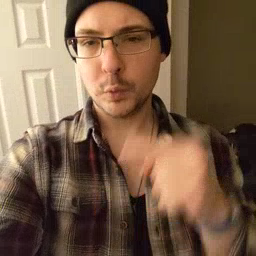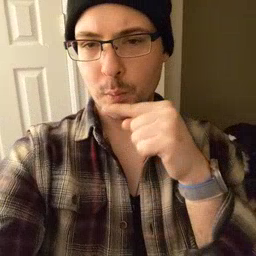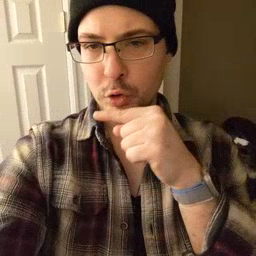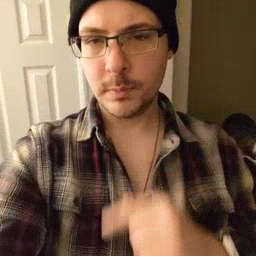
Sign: toothbrush